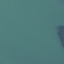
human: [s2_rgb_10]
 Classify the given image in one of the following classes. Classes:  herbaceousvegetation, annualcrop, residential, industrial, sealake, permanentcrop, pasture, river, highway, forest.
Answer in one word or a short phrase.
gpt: SeaLake